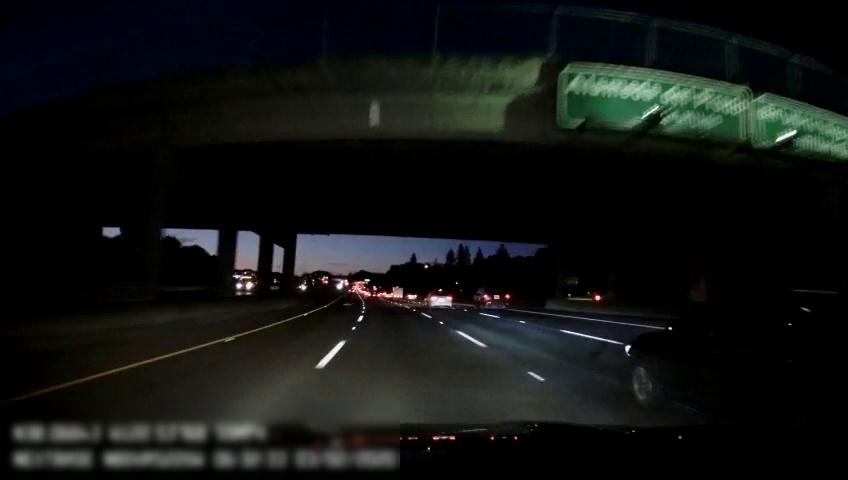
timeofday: Night
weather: Other
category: Drivable Space
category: Vehicles | Car
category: Vehicles | SUV
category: Vehicles | Car
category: Vehicles | Car
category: Vehicles | Other LV
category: Lanes | Alternate Lane
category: Lanes | Current Lane
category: Lanes | Current Lane
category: Lanes | Alternate Lane
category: Lanes | Alternate Lane
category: Traffic | Signs
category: Traffic | Signs